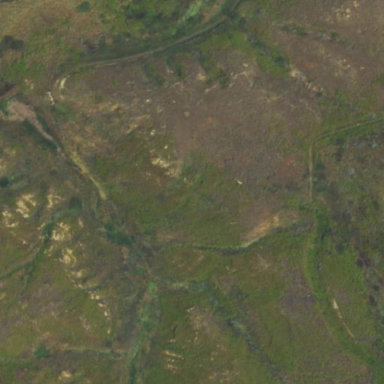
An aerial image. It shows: Landscape with heath vegetation.